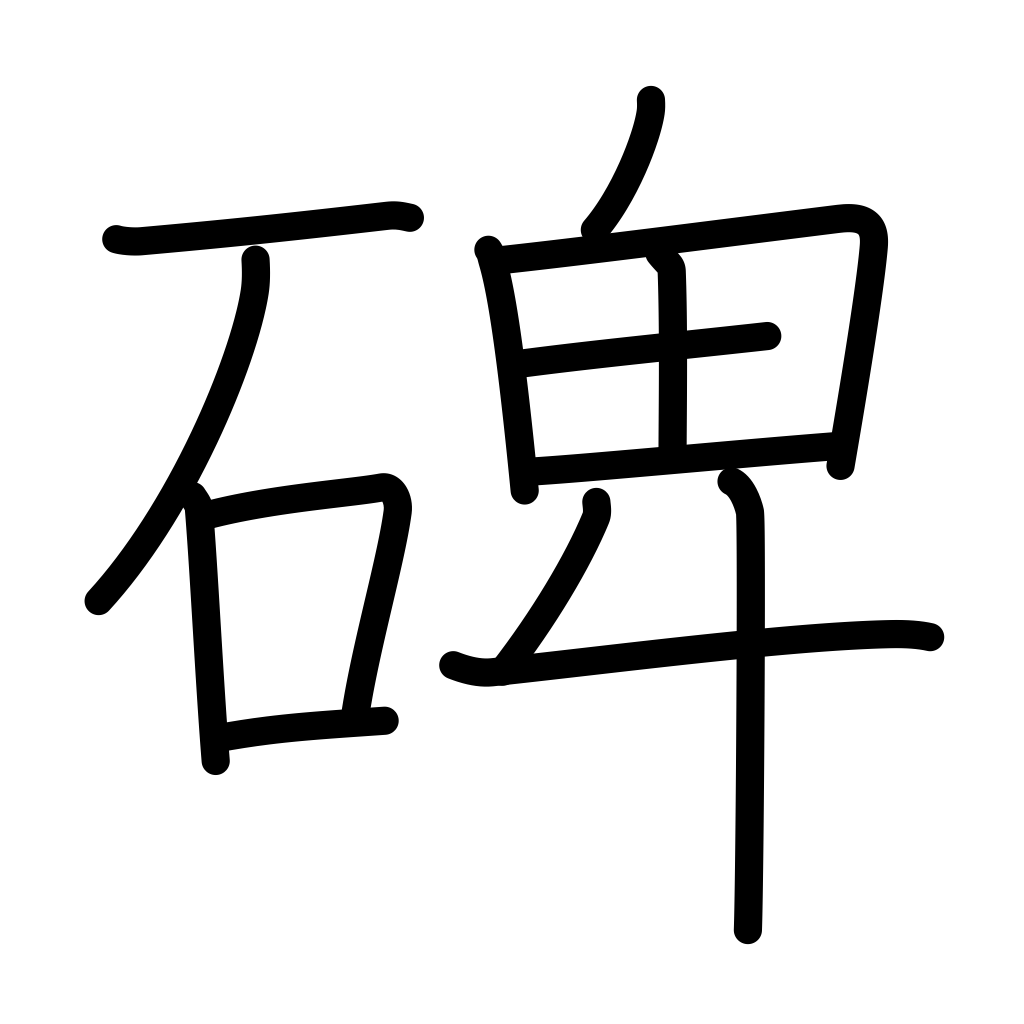
Meaning: tombstone, monument